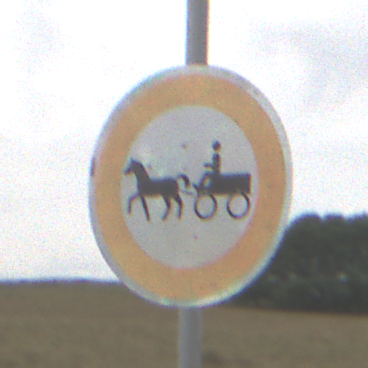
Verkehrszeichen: VerbotGespannfuhrwerke
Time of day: Midday
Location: Outdoor (Nature)
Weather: PartlyCloudy
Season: NotSpecified
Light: Natural